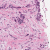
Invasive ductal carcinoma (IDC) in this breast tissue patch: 1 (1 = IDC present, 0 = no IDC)